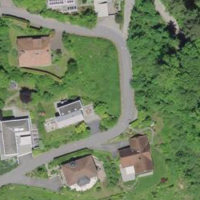
EUNIS habitat code: 55
Species observed at this site:
Primula veris
Tussilago farfara